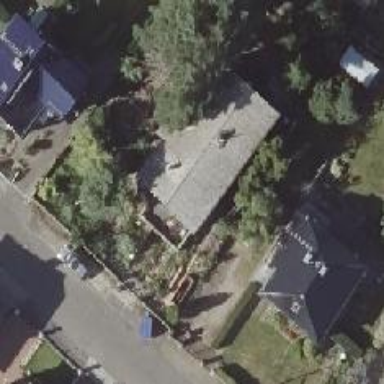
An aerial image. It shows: Detached building.